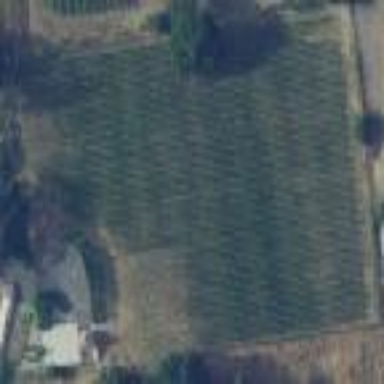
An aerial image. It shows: Vineyard growing wine grapes.